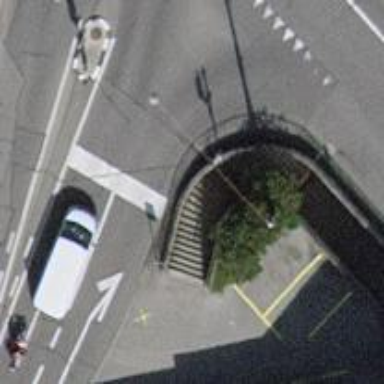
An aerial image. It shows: Set of steps on the road.